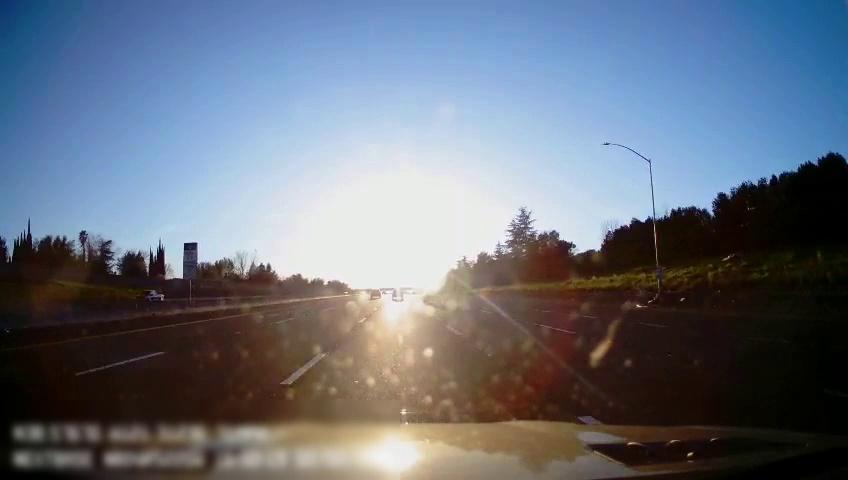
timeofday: Day
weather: Sunny
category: Drivable Space
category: Vehicles | Truck
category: Vehicles | SUV
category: Vehicles | Car
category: Vehicles | SUV
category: Lanes | Alternate Lane
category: Lanes | Alternate Lane
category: Lanes | Current Lane
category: Lanes | Current Lane
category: Lanes | Alternate Lane
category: Lanes | Alternate Lane
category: Traffic | Signs